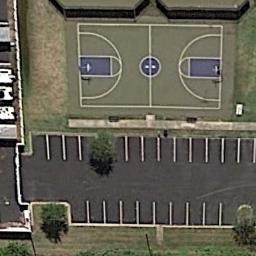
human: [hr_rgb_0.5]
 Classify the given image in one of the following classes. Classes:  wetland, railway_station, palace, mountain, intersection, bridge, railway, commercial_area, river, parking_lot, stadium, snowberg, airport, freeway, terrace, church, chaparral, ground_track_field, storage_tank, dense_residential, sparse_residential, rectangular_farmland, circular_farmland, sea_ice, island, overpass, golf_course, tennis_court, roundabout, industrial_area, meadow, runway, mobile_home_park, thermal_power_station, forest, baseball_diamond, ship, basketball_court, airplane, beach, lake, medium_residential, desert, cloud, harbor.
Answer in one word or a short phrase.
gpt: basketball_court